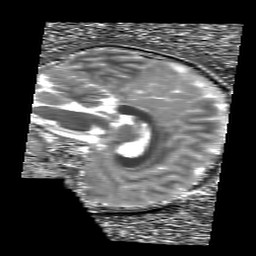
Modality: T1map
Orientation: sagittal
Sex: female
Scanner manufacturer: siemens
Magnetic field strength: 3 T
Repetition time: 5 s
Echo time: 0.00355 s